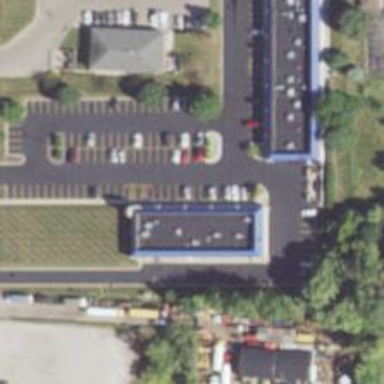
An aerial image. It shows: Car rental facility.